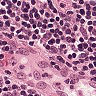
Metastatic tissue present: no